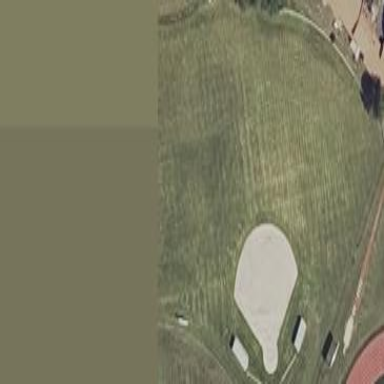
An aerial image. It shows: Grassy pitch for various sports activities.